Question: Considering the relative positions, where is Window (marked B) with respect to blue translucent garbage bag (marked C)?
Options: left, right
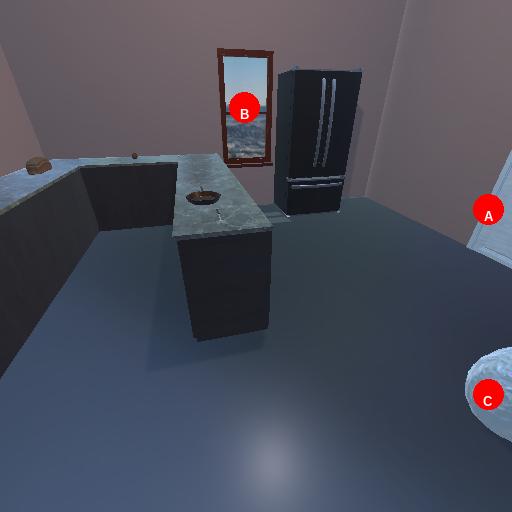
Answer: left